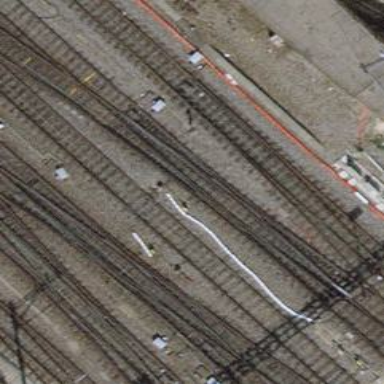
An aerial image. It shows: Railway switch.